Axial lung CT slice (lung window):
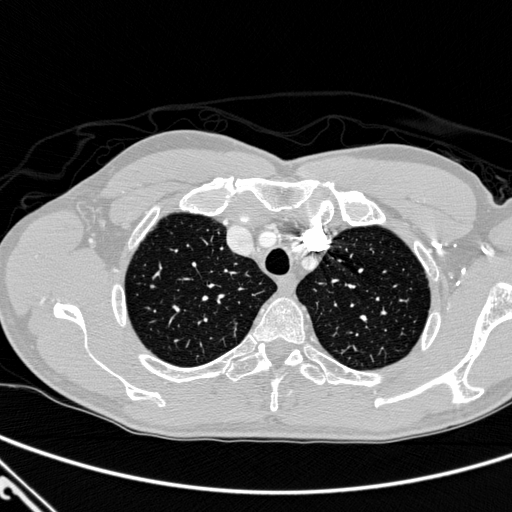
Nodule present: no